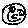
Label: smiley face